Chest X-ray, PA view. Patient: 48 years old, sex F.
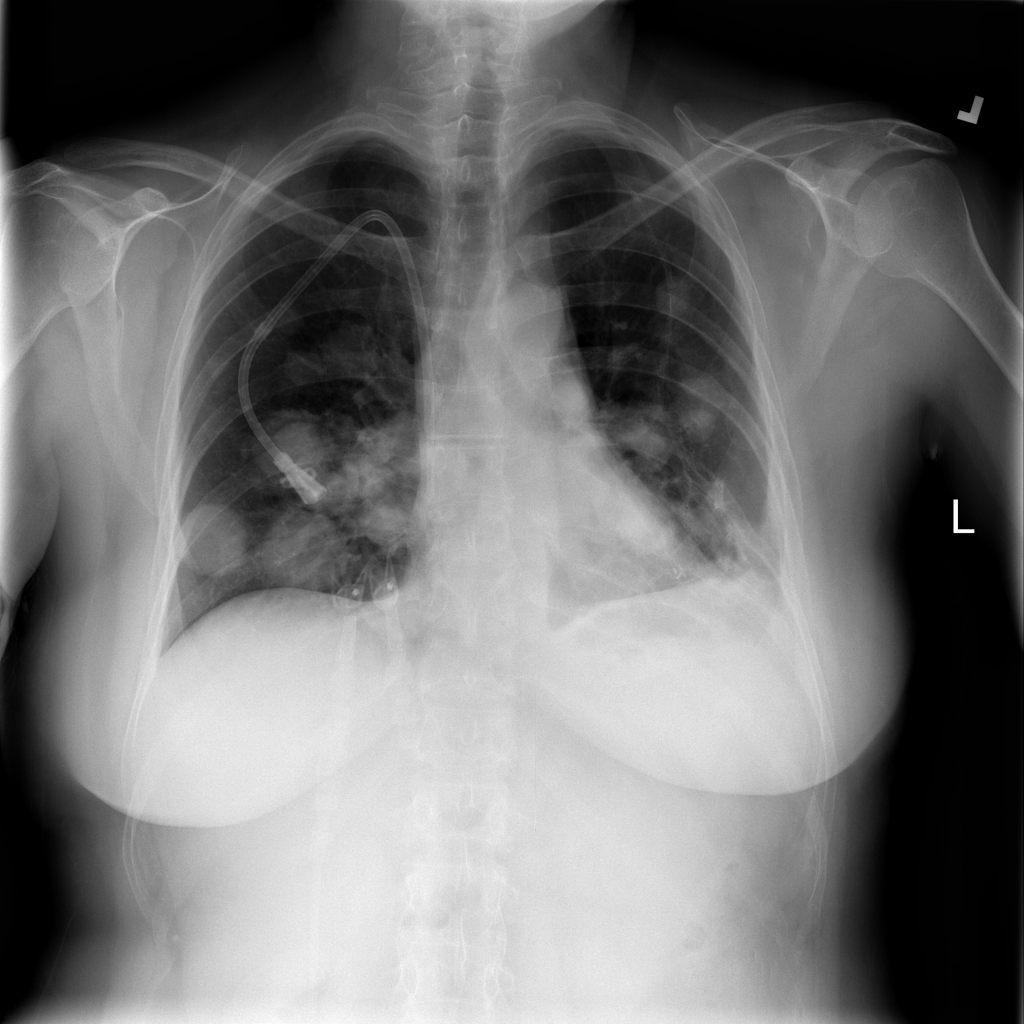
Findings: No Finding